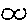
Label: circle